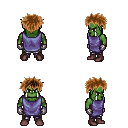
a pixel art fantasy rpg character, male body template, orc, green skin, chain tabard jacket, metal pants, brown bedhead hairstyle, metal gloves, maroon shoes, four views (front, back, left, right), 2x2 character sprite sheet, small pixel art, hard edges, no anti-aliasing